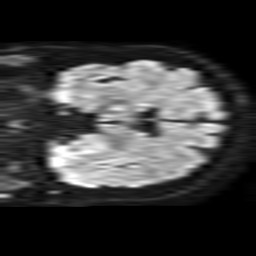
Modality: TRACE
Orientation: coronal
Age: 62
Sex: male
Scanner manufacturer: philips
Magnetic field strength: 1.5 T
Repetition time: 3.395 s
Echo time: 0.06922 s